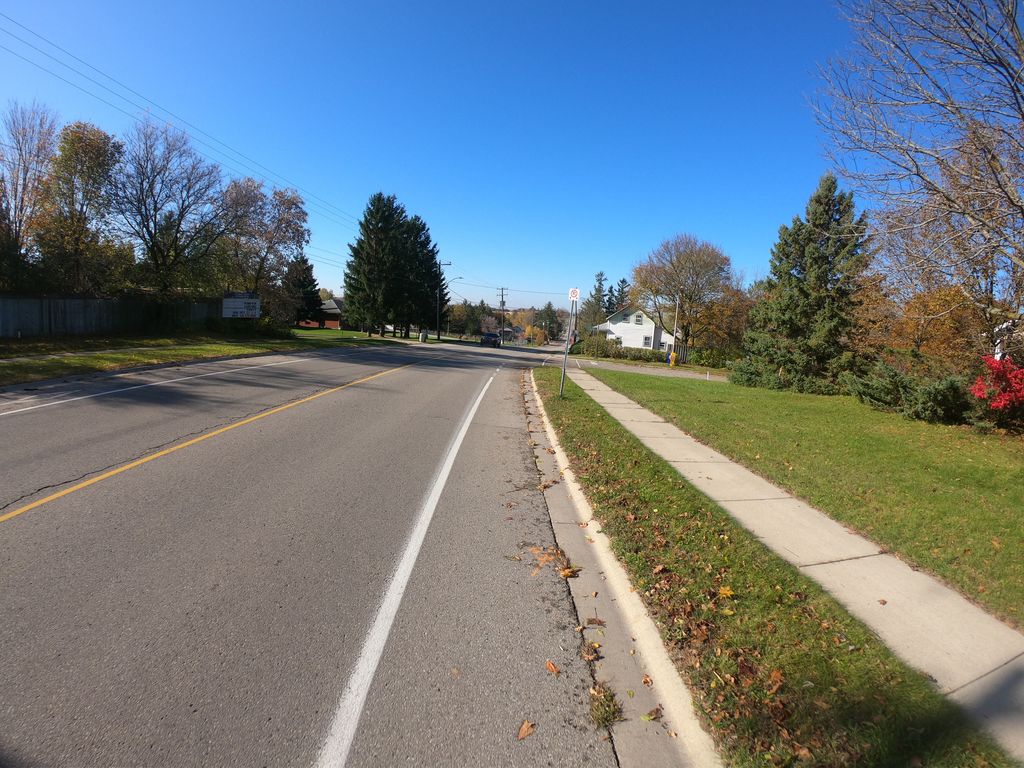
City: kitchener-waterloo